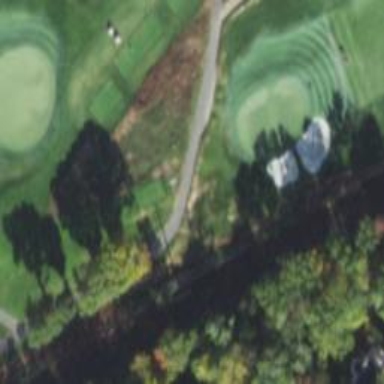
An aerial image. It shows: Golf tee.